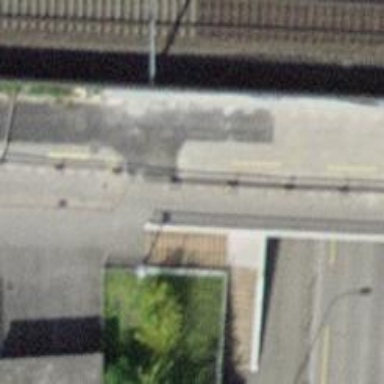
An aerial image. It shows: Set of steps on the road.